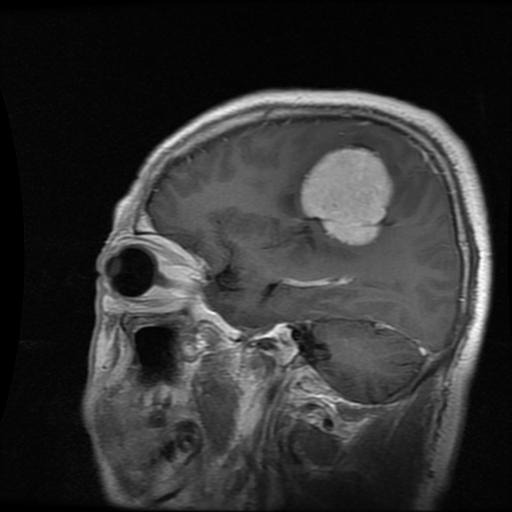
Label: meningioma